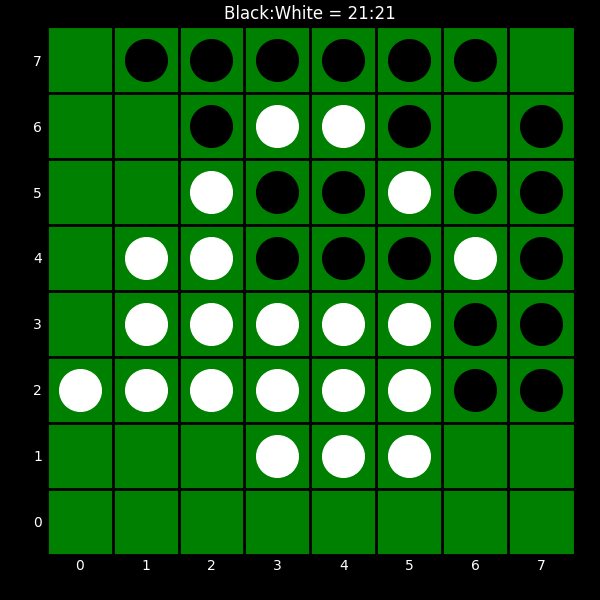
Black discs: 21
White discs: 21